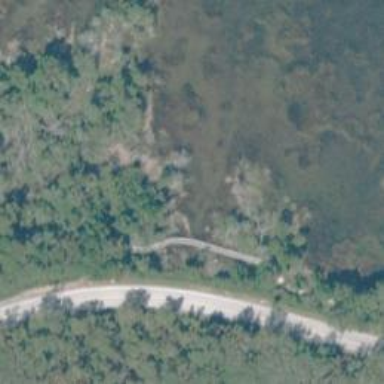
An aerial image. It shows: Path on bridge.